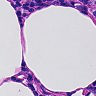
Metastatic tissue present: no